Question: I'm having an issue with implementing FullCalendar...
And i think, i did all the things said on "Basic Usage" topic at <URL>
Why that piece of code doesn't appear my callendar on my .html ?
'''
<!DOCTYPE html SYSTEM "http://www.w3.org/TR/xhtml1/DTD/xhtml1-transitional.dtd">
<html xmlns="http://www.w3.org/1999/xhtml">
<head>
<title>
Callendar Test
</title>
<link rel='stylesheet' type='text/css' href='fullcalendar.css' />
<script type="text/javascript" src="jquery.js"></script>
<script type="text/javascript" src='fullcalendar.js'></script>
<script type="text/javascript">
$(document).ready(function() {
// page is now ready, initialize the calendar...
$('#calendar').fullCalendar({
// put your options and callbacks here
})
});
</script>
</head>
<body>
<div id='calendar'></div>
</body>
</html>
'''
Any solution ?
P.S.: I downloaded the Jquery file (version 1.x) and put on the same file as my HTML page.
Errors:
'''
Unknown property 'zoom'. Declaration dropped. fullcalendar.css:107
18:50:38.058 Expected 'none' or URL but found 'alpha('. Error in parsing value for 'filter'. Declaration dropped. fullcalendar.css:133
18:50:38.058 Error in parsing value for 'background-image'. Declaration dropped. fullcalendar.css:213
18:50:38.058 Error in parsing value for 'background-image'. Declaration dropped. fullcalendar.css:214
18:50:38.058 Error in parsing value for 'background-image'. Declaration dropped. fullcalendar.css:215
18:50:38.058 Expected 'none' or URL but found 'alpha('. Error in parsing value for 'filter'. Declaration dropped. fullcalendar.css:255
18:50:38.058 Expected 'none' or URL but found 'alpha('. Error in parsing value for 'filter'. Declaration dropped. fullcalendar.css:414
18:50:38.059 Expected declaration but found '*'. Skipped to next declaration. fullcalendar.css:532
18:50:38.059 Expected 'none' or URL but found 'alpha('. Error in parsing value for 'filter'. Declaration dropped. fullcalendar.css:575
18:50:38.059 Error in parsing value for 'display'. Declaration dropped. fullcalendar.css:580
18:50:38.092 ReferenceError: moment is not defined fullcalendar.js:12
18:50:38.094 The character encoding of the HTML document was not declared. The document will render with garbled text in some browser configurations if the document contains characters from outside the US-ASCII range. The character encoding of the page must be declared in the document or in the transfer protocol. FullCalendar.html
18:50:38.116 TypeError: $(...).fullCalendar is not a function
'''
Here it is my directory :

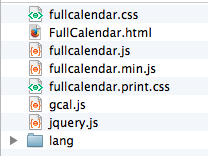
Answer: 18:50:38.092 ReferenceError: moment is not defined fullcalendar.js:12
18:50:38.116 TypeError: is not a function.
In your 'calendar.js', it would appear that you don't have a function that has an 'event handler' that can target a 'specific id' with jQuery.
# Edit:
Not sure what you're doing wrong, but I have everything working just fine, just as you have it set up.
- <URL>
As you can see, this is ALL of my code:
'''
<!DOCTYPE html>
<html>
<head>
<link href='fullcalendar.css' rel='stylesheet' />
<script src="//ajax.googleapis.com/ajax/libs/jquery/1.10.2/jquery.min.js"></script>
<script src='fullcalendar.min.js'></script>
<script>
$(document).ready(function() {
$('#calendar').fullCalendar({
});
});
</script>
</head>
<body>
<div id='calendar'></div>
</body>
</html>
'''
Here is my directory:

<URL>